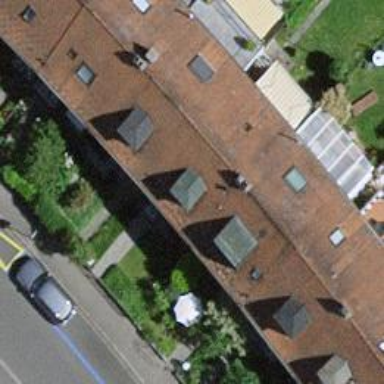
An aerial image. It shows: Terrace building.